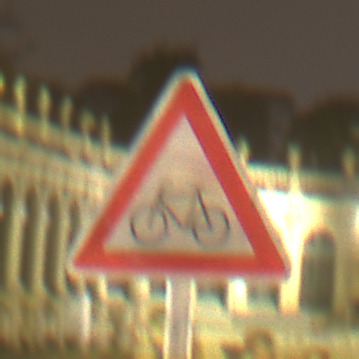
Verkehrszeichen: RadverkehrRechts
Umgebung: Outdoor, Urban
Tageszeit: Night
Wetter: Overcast
Licht: Artificial
Jahreszeit: NotSpecified
Kontrast: HighContrast